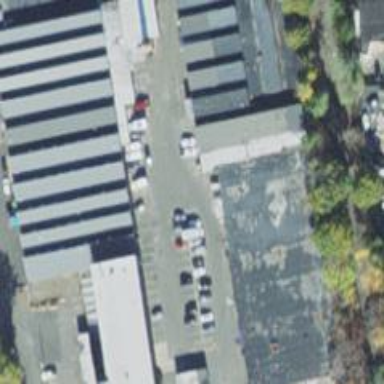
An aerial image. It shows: Part of building.